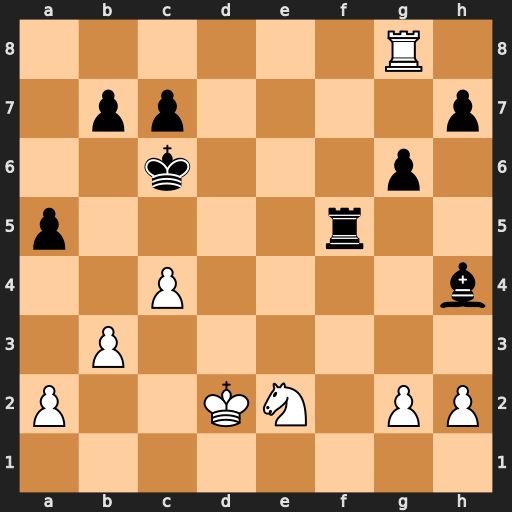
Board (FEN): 6R1/1pp4p/2k3p1/p4r2/2P4b/1P6/P2KN1PP/8
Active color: w
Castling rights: -
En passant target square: -
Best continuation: Nd4+ Kd6 Nxf5+